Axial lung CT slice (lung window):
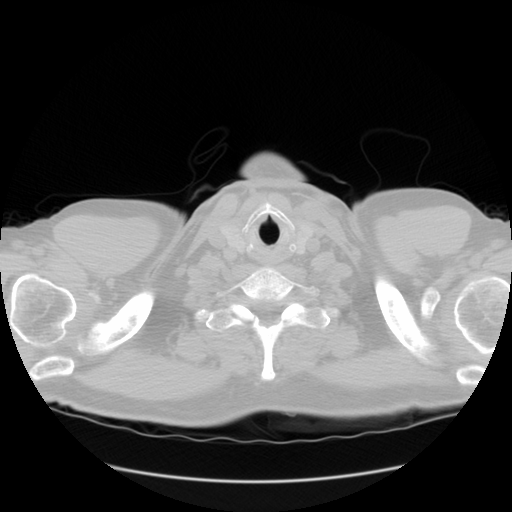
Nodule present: no